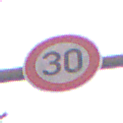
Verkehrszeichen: Geschwindigkeit30
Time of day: Midday
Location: Outdoor (Urban)
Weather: Overcast
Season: NotSpecified
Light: Natural